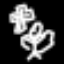
Label: angel